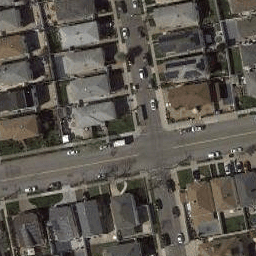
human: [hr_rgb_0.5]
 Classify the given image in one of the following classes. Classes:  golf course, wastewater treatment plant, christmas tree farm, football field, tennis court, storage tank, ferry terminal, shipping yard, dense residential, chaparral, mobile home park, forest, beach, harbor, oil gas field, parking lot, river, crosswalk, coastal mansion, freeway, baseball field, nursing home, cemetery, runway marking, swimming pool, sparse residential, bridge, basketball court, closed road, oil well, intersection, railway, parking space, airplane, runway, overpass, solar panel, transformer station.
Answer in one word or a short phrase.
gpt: intersection